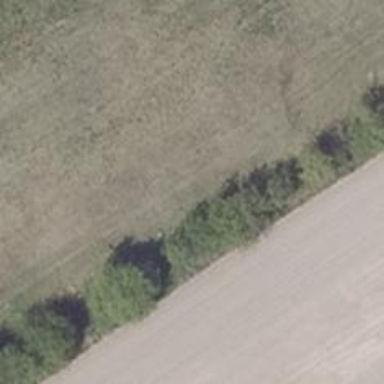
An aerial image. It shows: Row of deciduous broadleaved trees.